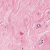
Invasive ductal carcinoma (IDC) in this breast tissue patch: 0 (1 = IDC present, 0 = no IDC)